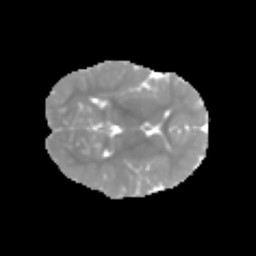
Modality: MD
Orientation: axial
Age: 6
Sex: male
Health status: healthy